Question: I'm wondering if there's a simpler way to do this:
1. Position something centre-screen horizontally (easy).
2. Offset it's position from the centre.
I normally achieve this by making a '<div>' with a width double of the amount I want to offset by, set it to 'margin: auto;' and then put my desired element within this floated either left or right. This works fine, I just thought there might be a shorter way.
An an example, I might want to have a '<div>' positioned 80px to the left of the centre of the screen, like this:

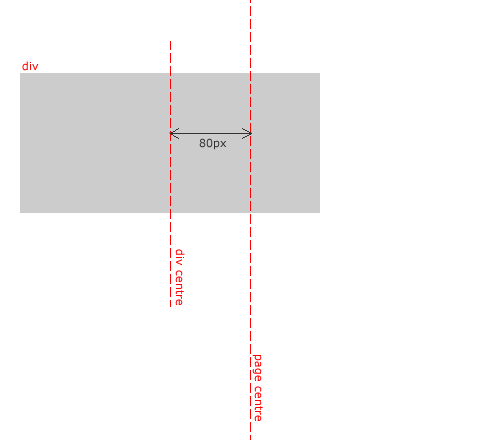
Answer: You can do something like this:
'''
body { position: relative }
div {
width: 300px;
height: 250px;
/* Origins from the screen center */
position: absolute;
top: 50%;
left: 50%;
margin-top: -125px; /* height / 2 */
margin-left: -230px; /* (width / 2) - 80 */
/* The margin left would be -150px but you want it to move 80 pixels to left */
}
'''
Here's an online example: <URL>